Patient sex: M
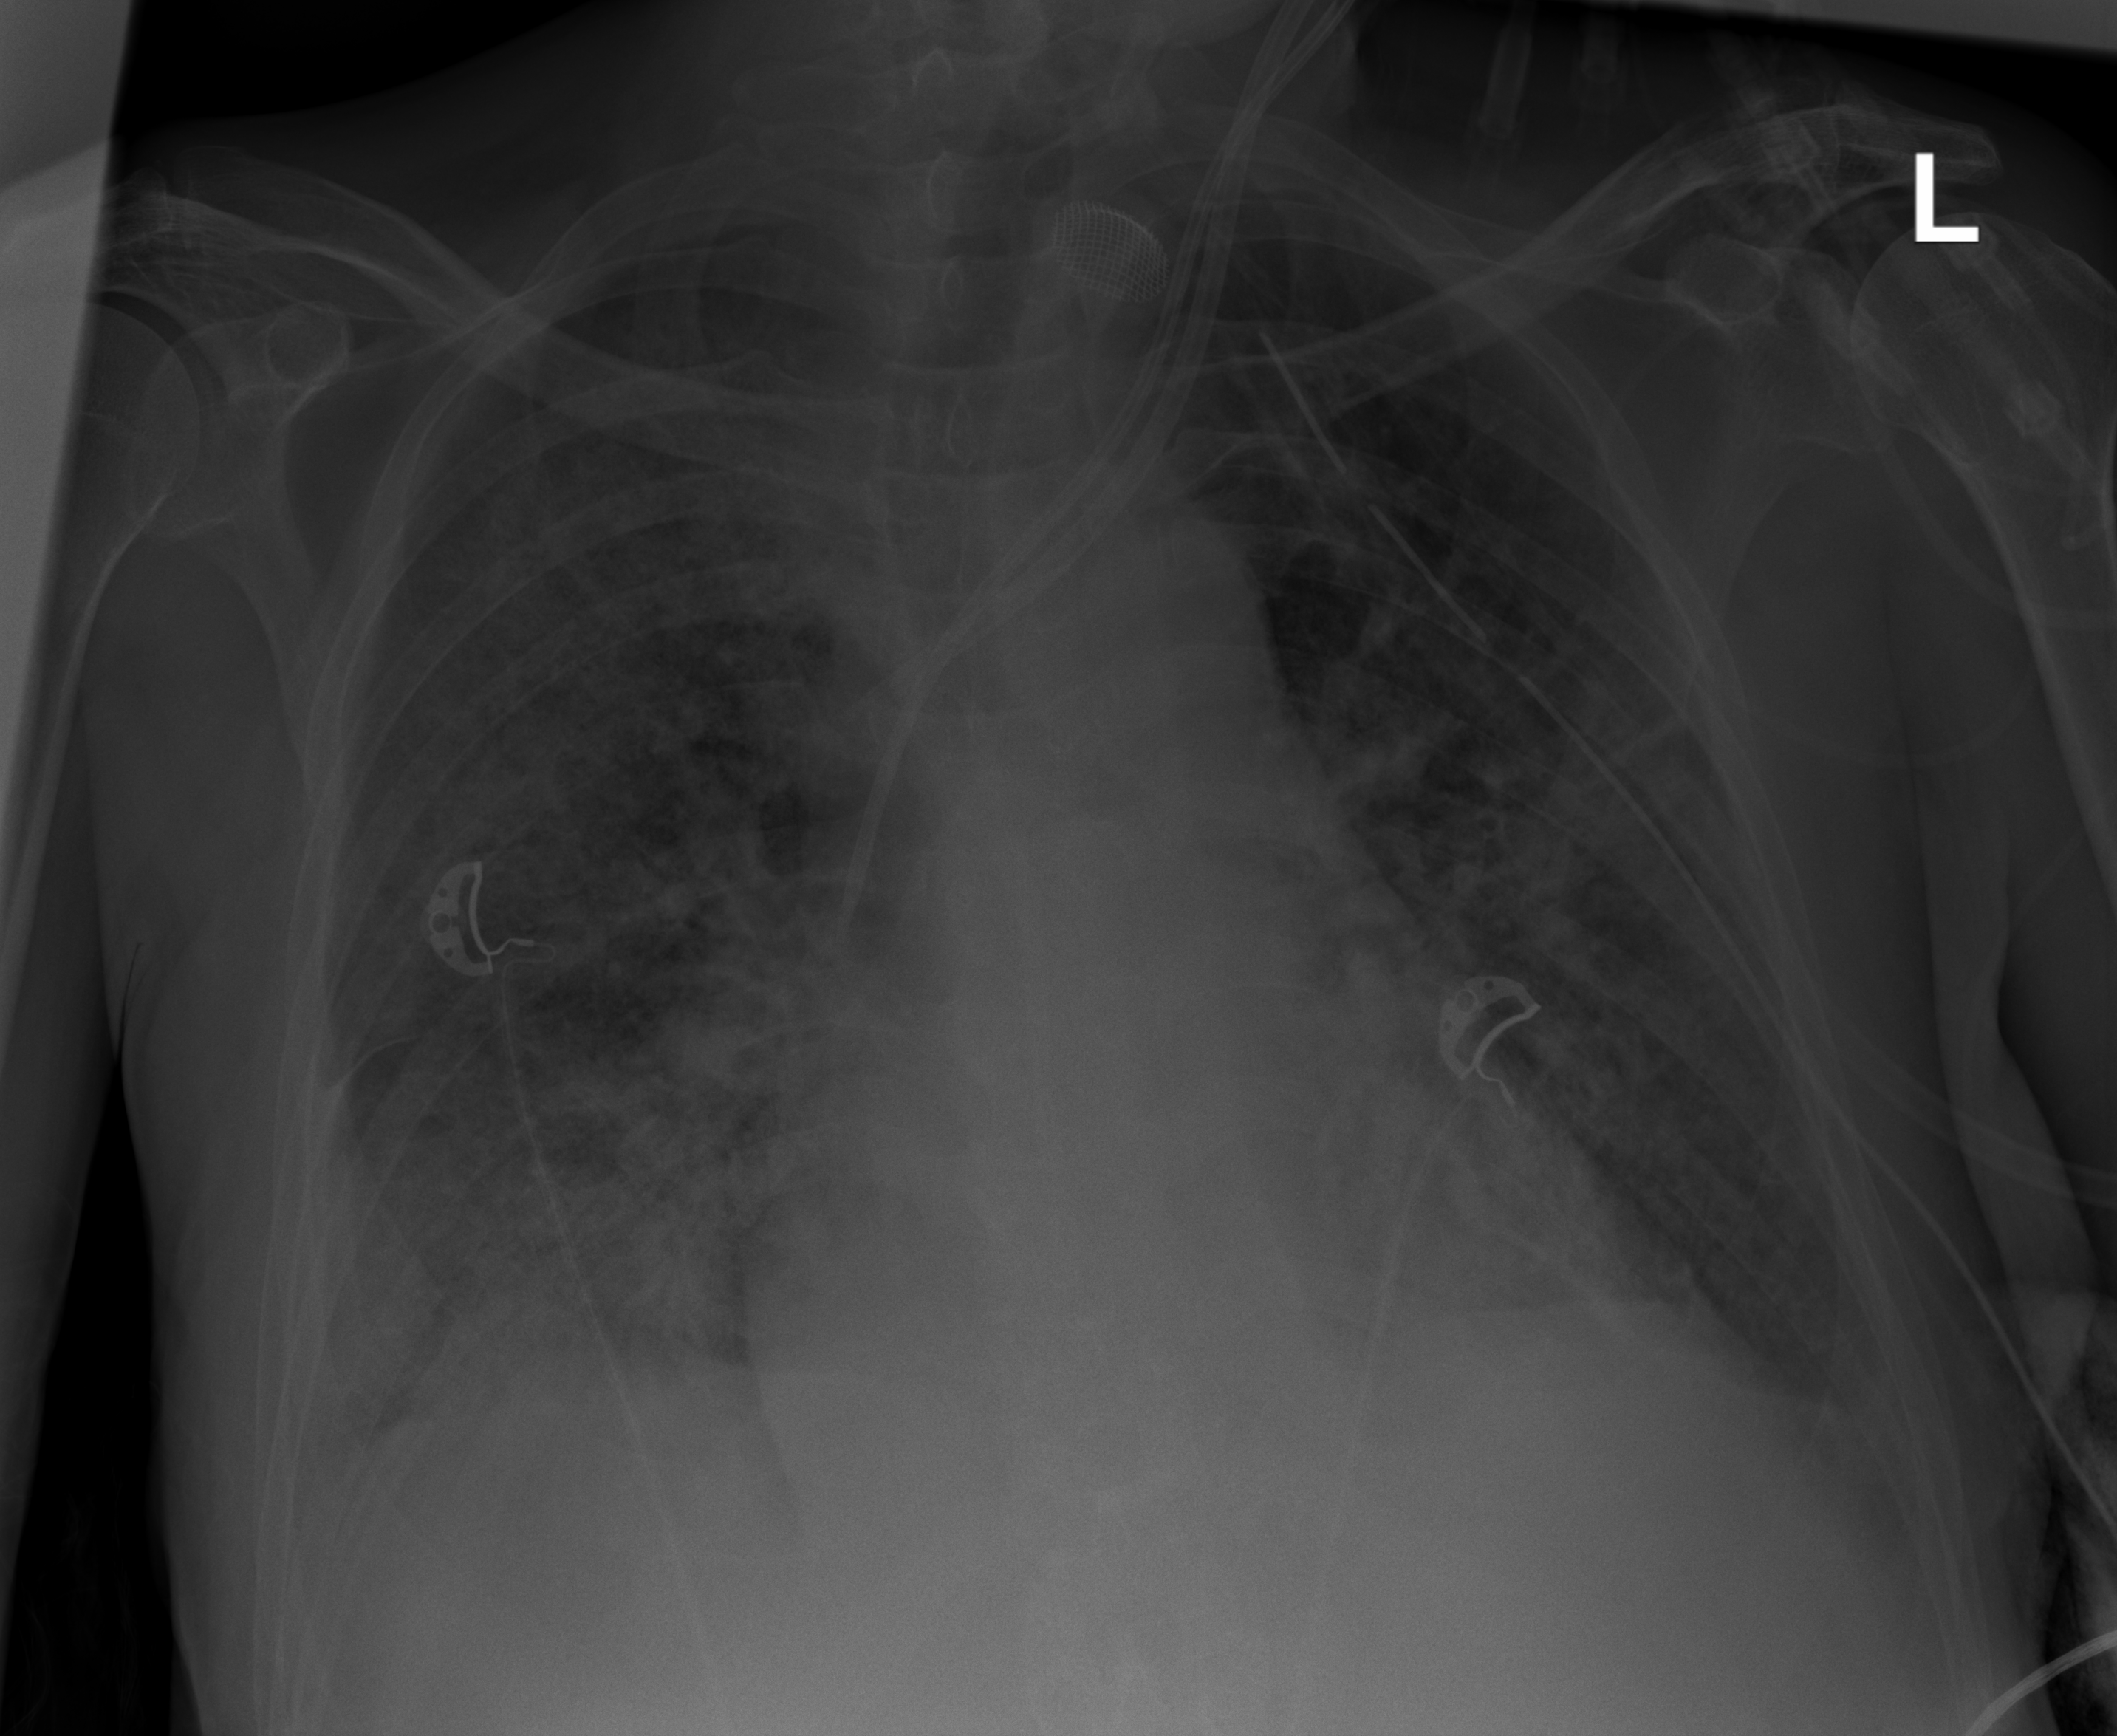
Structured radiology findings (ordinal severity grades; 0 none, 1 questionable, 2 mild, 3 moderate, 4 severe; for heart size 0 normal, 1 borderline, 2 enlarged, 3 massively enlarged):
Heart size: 2
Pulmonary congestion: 2
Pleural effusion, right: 2
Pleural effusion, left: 2
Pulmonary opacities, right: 3
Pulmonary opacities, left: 2
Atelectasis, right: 2
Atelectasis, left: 2